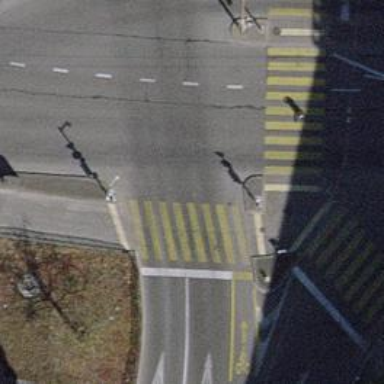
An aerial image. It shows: Road crossing with traffic signals.